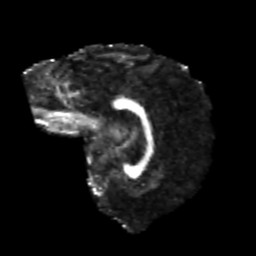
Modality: FA
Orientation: sagittal
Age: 21
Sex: female
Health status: healthy
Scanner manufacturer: philips
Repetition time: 7.388 s
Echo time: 0.08599 s